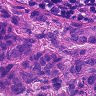
Metastatic tissue present: yes